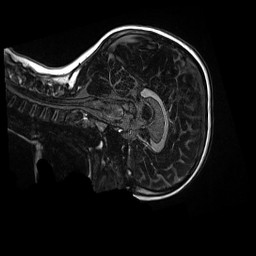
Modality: MP2RAGE
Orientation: sagittal
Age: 9
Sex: female
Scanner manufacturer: siemens
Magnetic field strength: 3 T
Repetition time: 4 s
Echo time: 0.00303 s